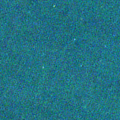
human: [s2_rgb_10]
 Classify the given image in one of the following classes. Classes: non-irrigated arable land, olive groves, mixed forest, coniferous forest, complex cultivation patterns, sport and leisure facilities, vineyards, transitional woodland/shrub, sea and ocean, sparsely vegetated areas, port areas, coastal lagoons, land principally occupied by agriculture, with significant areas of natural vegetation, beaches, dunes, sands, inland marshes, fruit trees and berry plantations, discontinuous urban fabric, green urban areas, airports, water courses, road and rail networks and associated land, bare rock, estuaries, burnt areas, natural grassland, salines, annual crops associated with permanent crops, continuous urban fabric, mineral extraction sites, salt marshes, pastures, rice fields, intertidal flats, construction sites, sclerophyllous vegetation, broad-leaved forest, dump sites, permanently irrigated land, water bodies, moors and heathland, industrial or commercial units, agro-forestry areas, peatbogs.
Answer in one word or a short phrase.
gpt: sea and ocean